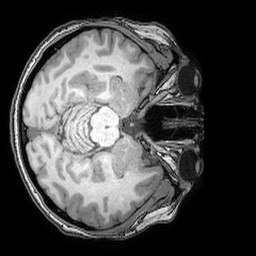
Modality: T1w
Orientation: axial
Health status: ill
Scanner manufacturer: philips
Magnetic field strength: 3 T
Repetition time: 0.007 s
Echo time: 0.0035 s